Field crop: maize
Growth stage: 2
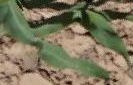
Species: maize